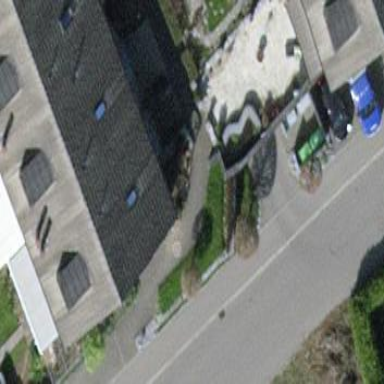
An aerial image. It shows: Semi-detached house.